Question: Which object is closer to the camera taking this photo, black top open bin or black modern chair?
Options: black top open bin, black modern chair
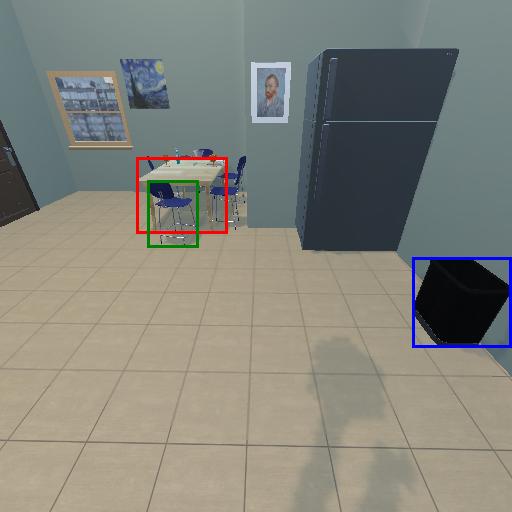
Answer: black top open bin